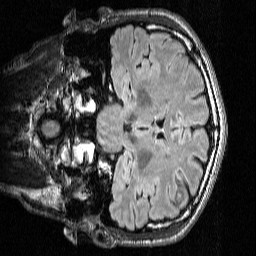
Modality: FLAIR
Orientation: coronal
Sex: male
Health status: ill
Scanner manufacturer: siemens
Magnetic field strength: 3 T
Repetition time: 7 s
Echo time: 0.372 s